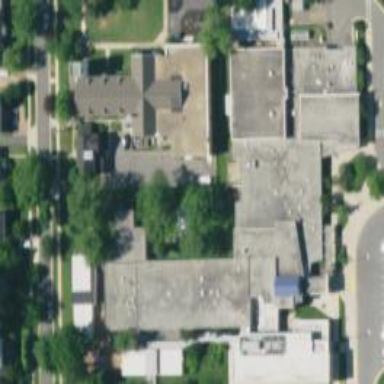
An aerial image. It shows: Kindergarten.